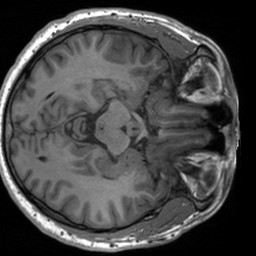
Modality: T1w
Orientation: axial
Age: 21
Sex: male
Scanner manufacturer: siemens
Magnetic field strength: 3 T
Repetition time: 1.9 s
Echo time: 0.00226 s